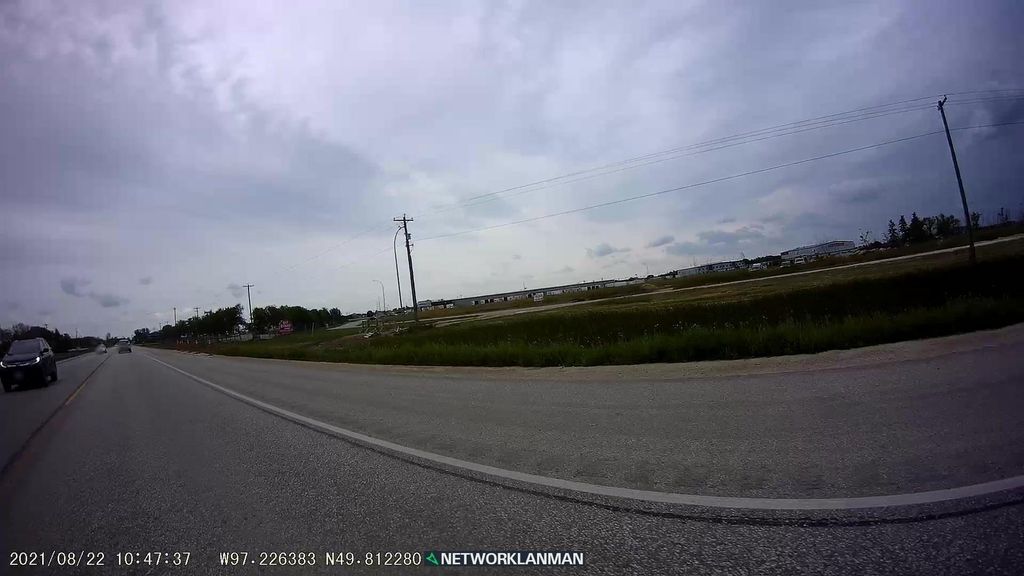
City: winnipeg